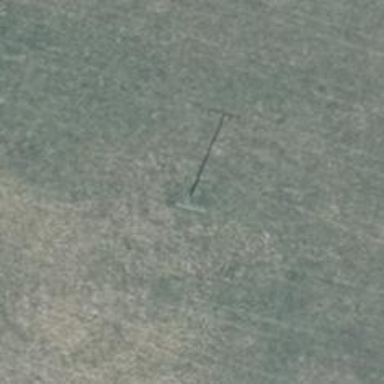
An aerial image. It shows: Minor power line.